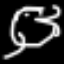
Label: frog